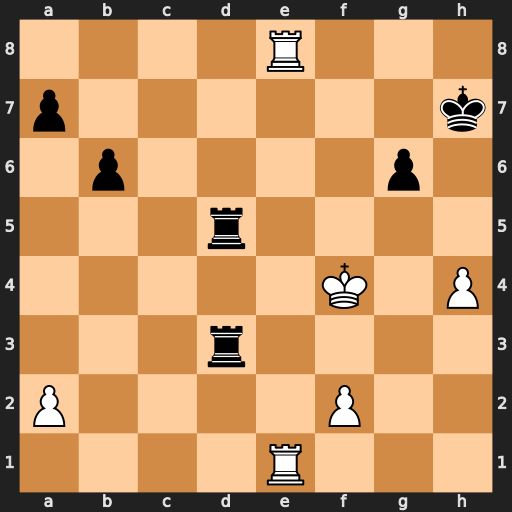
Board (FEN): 4R3/p6k/1p4p1/3r4/5K1P/3r4/P4P2/4R3
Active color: w
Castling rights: -
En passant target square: -
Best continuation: R1e7+ Kh6 Rh8#